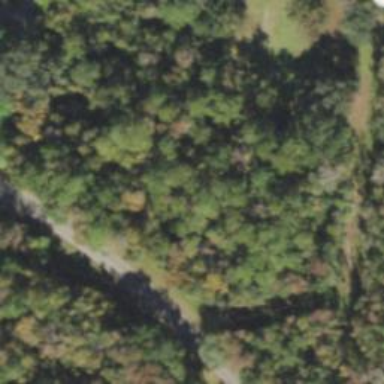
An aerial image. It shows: Mixed leaf woodland.